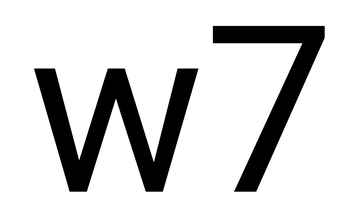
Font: Roboto_Regular